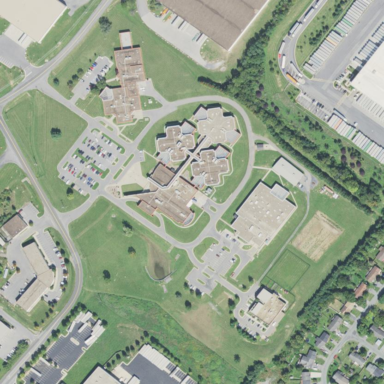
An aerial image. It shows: Prison.